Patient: sex M, age 66
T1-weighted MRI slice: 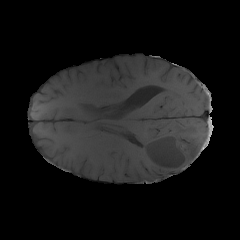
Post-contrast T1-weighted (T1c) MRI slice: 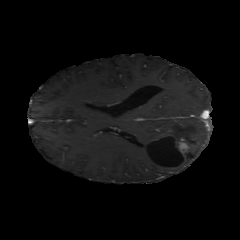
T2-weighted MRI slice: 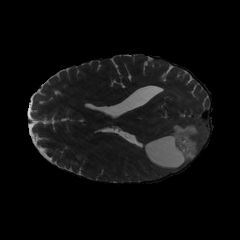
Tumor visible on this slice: yes
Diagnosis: Glioblastoma, IDH-wildtype
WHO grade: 4